【题型】解答题　【知识点】立体几何　【难度】medium
如图，已知圆锥$A-O$，点$B$、$C$在底面圆周上，$OA=OB=4$，且$\angle BOC=90^\circ$，动点$P$落在劣弧$BC$上.

\vspace{0.5em} % 行间距
\noindent
(1) 求证：平面$AOB \perp$平面$AOC$；

\vspace{0.5em} % 行间距
\noindent
(2) 若点$P$平分劣弧$BC$，过点$P$分别作$PD \perp OC$、$PE \perp OB$，垂足分别为$D$、$E$两点，求二面角$D-AP-E$的大小.
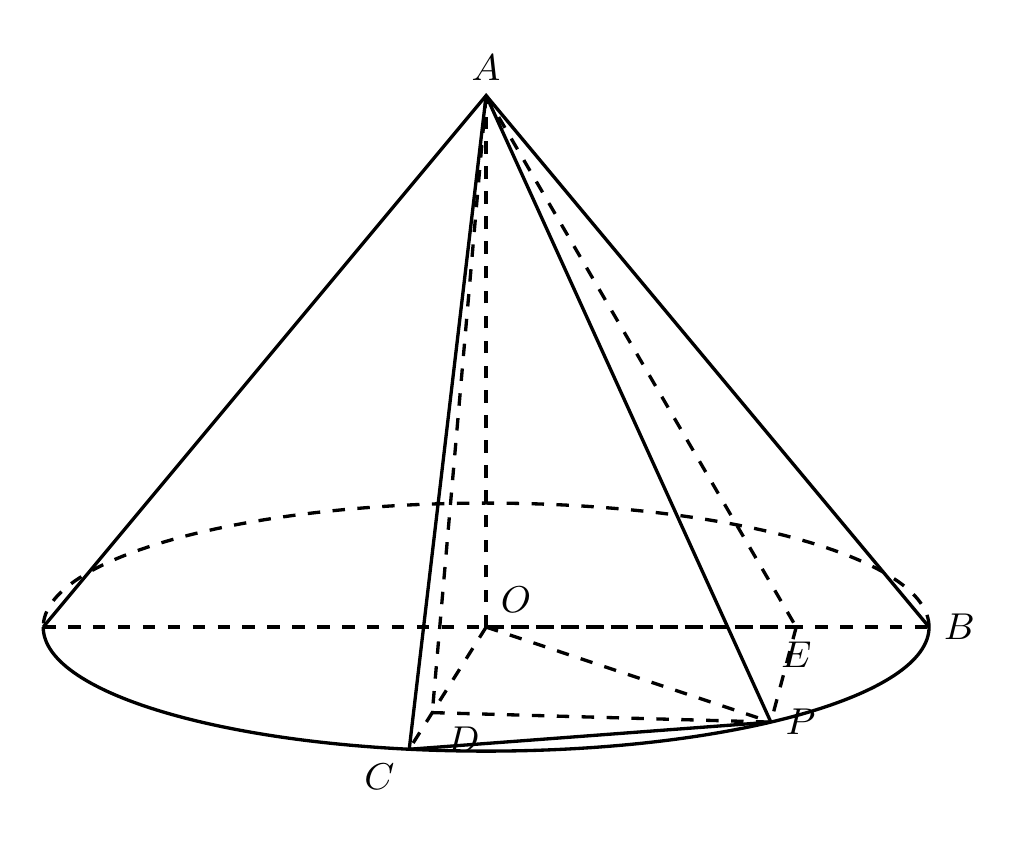
【解答】
\noindent
【解】（1）证明：在圆锥$A-O$中，$AO \perp$平面$BOC$，$\therefore AO \perp OC$

\vspace{0.3em}
\noindent
$\because \angle BOC=90^\circ$，$\therefore BO \perp OC$

\vspace{0.3em}
\noindent
$\because AO \cap BO = O$，$AO,BO \subset$平面$AOC$，$\therefore OC \perp$平面$AOB$，

\vspace{0.3em}
\noindent
$\because OC \subset$平面$AOC$

\vspace{0.3em}
\noindent
$\therefore$平面$AOB \perp$平面$AOC$

\vspace{0.8em}
\noindent
（2）以$O$为原点，$OC$为$x$轴，$OB$为$y$轴，$OA$为$z$轴，如图建立空间直角坐标系

\vspace{0.8em}
\noindent
由题意，$D(2\sqrt{2},0,0)$，$A(0,0,4)$，$P(2\sqrt{2},2\sqrt{2},0)$，$E(0,2\sqrt{2},0)$，

\vspace{0.3em}
\noindent
则$\overrightarrow{DA}=(-2\sqrt{2},0,4)$，$\overrightarrow{DP}=(0,2\sqrt{2},0)$，$\overrightarrow{EP}=(2\sqrt{2},0,0)$，$\overrightarrow{EA}=(0,-2\sqrt{2},4)$，

\vspace{0.5em}
\noindent
设$\vec{n_1}=(x_1,y_1,z_1)$是平面$DAP$的一个法向量，

\vspace{0.3em}
\noindent
则
\[
\begin{cases}
\overrightarrow{DA} \cdot \vec{n_1} = -2\sqrt{2}x_1 + 4z_1 = 0 \\
\overrightarrow{DP} \cdot \vec{n_1} = 2\sqrt{2}y_1 = 0
\end{cases}
,\quad \text{取} \ x_1 = \sqrt{2} \ \text{则} \ \vec{n_1}=(\sqrt{2},0,1),
\]

\vspace{0.5em}
\noindent
设$\vec{n_2}=(x_2,y_2,z_2)$是平面$APE$的一个法向量，

\noindent
则
\[
\begin{cases}
\overrightarrow{EP} \cdot \vec{n_2} = 2\sqrt{2}x_2 = 0 \\
\overrightarrow{EA} \cdot \vec{n_2} = -2\sqrt{2}y_2 + 4z_2 = 0
\end{cases}
,\quad \text{取} \ y_2 = \sqrt{2} \ \text{则} \ \vec{n_2}=(0,\sqrt{2},1),
\]

\vspace{0.5em}
\noindent
设平面$DAP$与平面$APE$夹角为$\theta$，

\vspace{0.3em}
\noindent
则$\cos\theta = \left|\cos<\vec{n_1},\vec{n_2}>\right| = \frac{|\vec{n_1} \cdot \vec{n_2}|}{|\vec{n_1}||\vec{n_2}|} = \frac{1}{\sqrt{3} \cdot \sqrt{3}} = \frac{1}{3}$，

\vspace{0.5em}
\noindent
$\therefore$平面$DAP$与平面$APE$夹角的余弦值为$\frac{1}{3}$。

\vspace{0.5em}
\noindent
则根据法向量朝向可知二面角$D-AP-E$的大小为$\pi - \arccos\frac{1}{3}$。

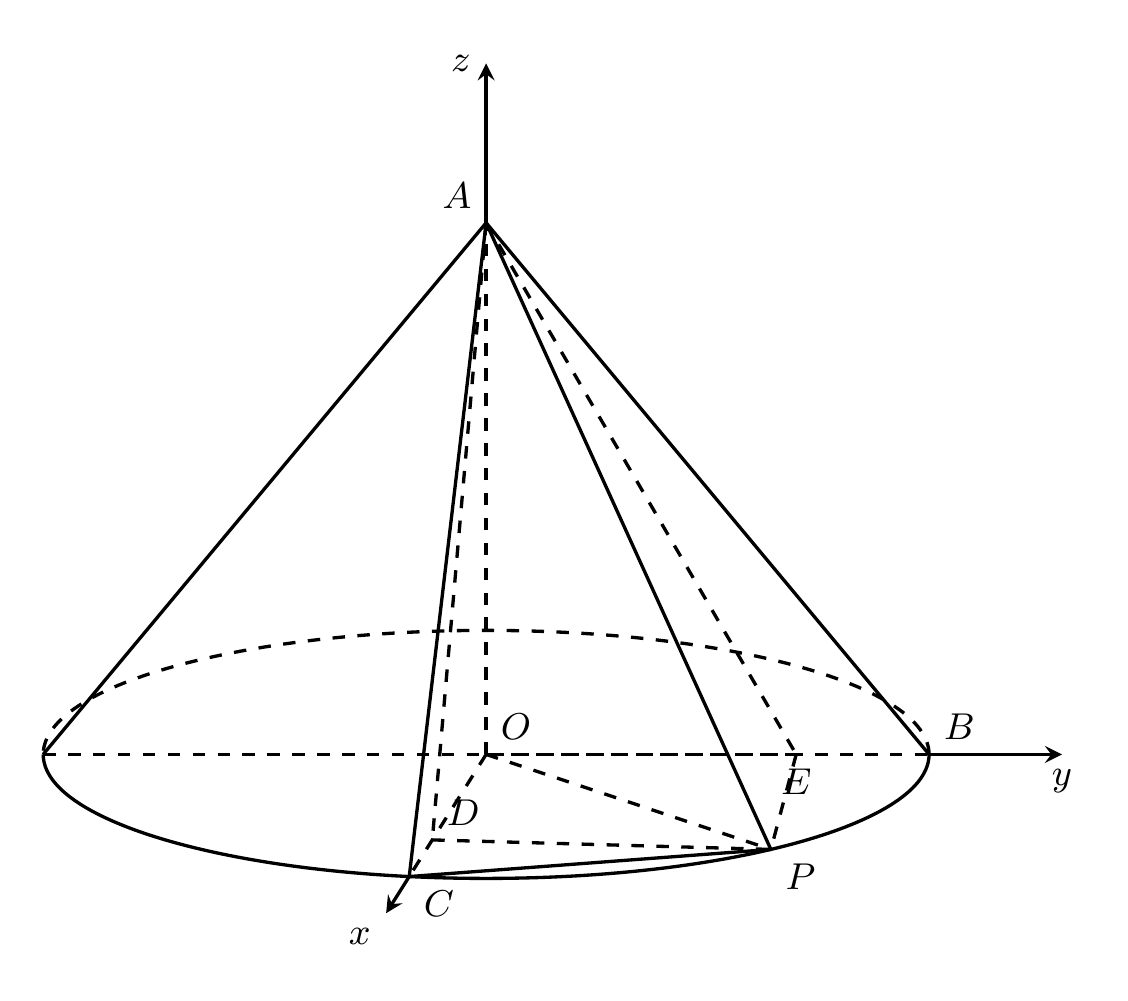